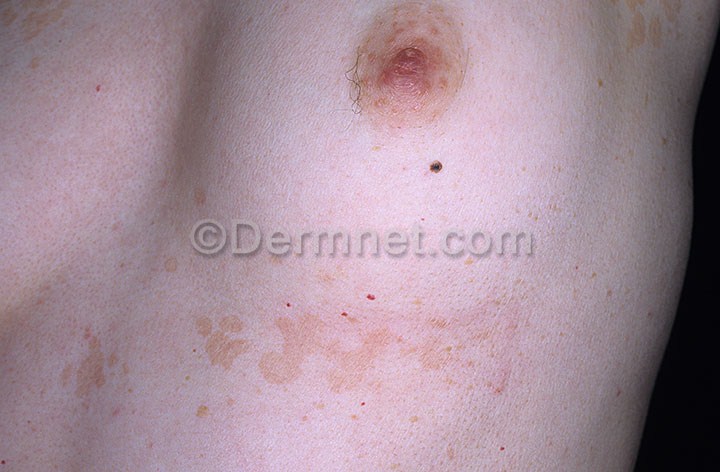
Disease: Tinea Ringworm Candidiasis and other Fungal Infections